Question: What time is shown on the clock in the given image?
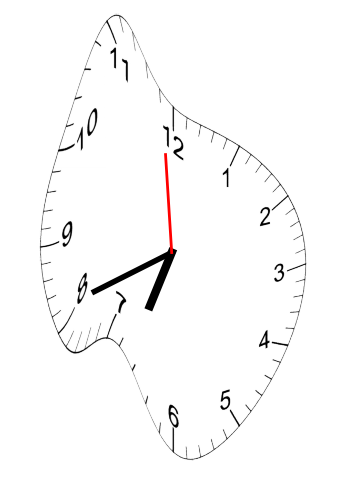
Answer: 06:40:59